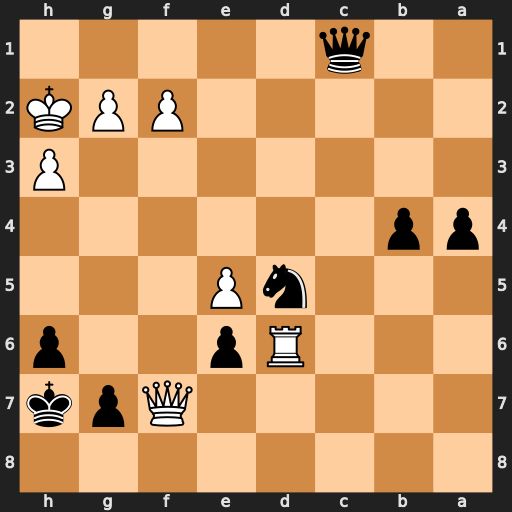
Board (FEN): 8/5Qpk/3Rp2p/3nP3/pp6/7P/5PPK/2q5
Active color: b
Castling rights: -
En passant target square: -
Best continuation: Qf4+ Qxf4 Nxf4 Ra6 a3